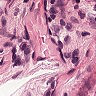
Metastatic tissue present: no